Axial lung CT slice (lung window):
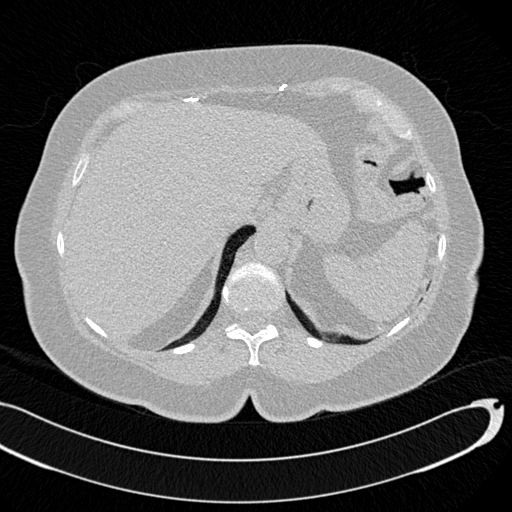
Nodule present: no